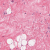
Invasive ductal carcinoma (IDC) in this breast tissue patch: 0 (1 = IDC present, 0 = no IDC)